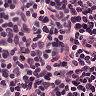
Metastatic tissue present: no